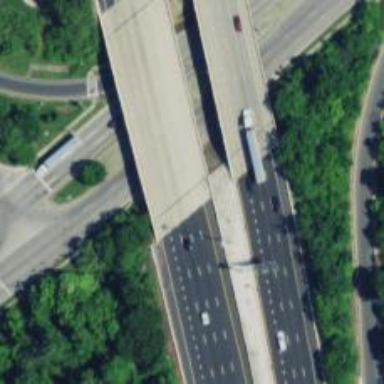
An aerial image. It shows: Asphalt bridge over motorway.